Question: I have MPMoviePlayerController, and I want to show controls programmaticaly, like after user's tap, or simulate users tap.

How can I do this?
Thanks.
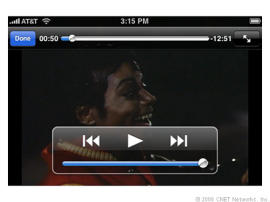
Answer: creating the MPMoviePlayerController object in the following way would give you an interface for video controls
'''
yourMoviePlayerController = [MPMoviePlayerController new];
yourMoviePlayerController.controlStyle=MPMovieControlStyleEmbedded;
[yourMoviePlayerController setContentURL:[NSURL fileURLWithPath:videoPath]];
yourMoviePlayerController.backgroundView.hidden = YES;
[yourMoviePlayerController setScalingMode:MPMovieScalingModeAspectFit];
yourMoviePlayerController.shouldAutoplay=YES;
yourMoviePlayerController.movieSourceType = MPMovieSourceTypeFile;
'''